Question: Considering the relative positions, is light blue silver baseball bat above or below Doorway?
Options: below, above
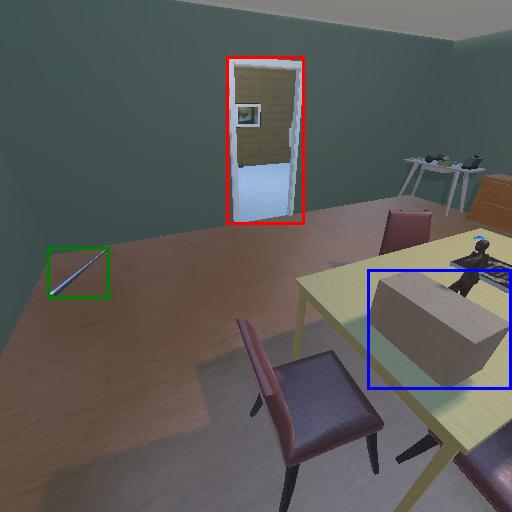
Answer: below